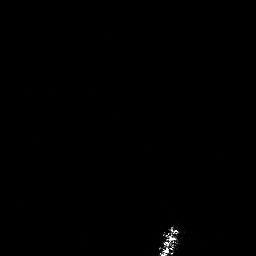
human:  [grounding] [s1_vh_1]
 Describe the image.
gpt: In the satellite image, there is  <ref>1 medium ship </ref> <box>[[60, 86, 69, 99, 0]]</box> located at bottom.